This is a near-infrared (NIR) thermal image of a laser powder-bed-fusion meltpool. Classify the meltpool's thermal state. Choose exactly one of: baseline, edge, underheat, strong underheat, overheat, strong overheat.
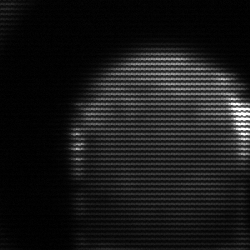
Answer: edge